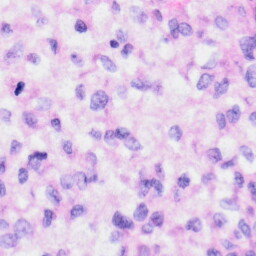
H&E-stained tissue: Liver